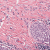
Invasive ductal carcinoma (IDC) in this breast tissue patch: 1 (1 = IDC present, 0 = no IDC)